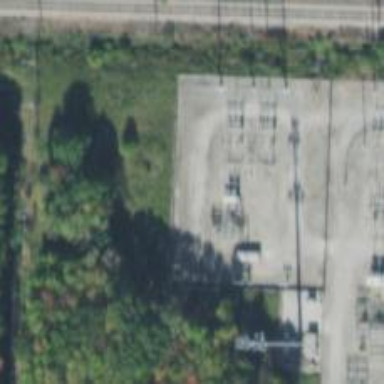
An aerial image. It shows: Switch for power supply.